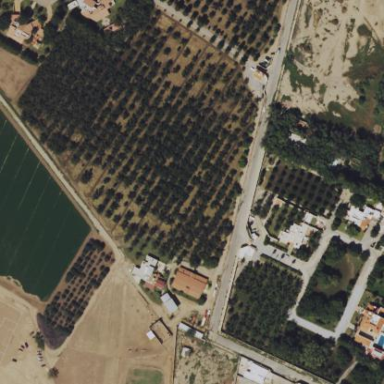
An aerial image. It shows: Orchard.